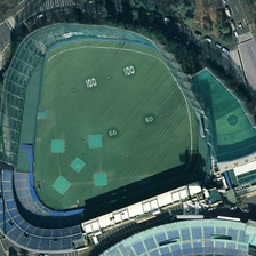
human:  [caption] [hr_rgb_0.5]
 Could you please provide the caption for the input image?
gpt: The big white grass is in the center of the stadium.

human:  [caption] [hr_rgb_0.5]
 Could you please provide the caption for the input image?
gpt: a large white lawn is at the center of the stadium.

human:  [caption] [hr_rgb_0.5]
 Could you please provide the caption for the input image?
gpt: There is a big lawn in the middle of the stadium.

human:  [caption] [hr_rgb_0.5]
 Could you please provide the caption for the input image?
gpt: There is a big white lawn in the middle of the stadium.

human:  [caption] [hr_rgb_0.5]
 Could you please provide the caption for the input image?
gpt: A large white lawn is in the center of the stadium.